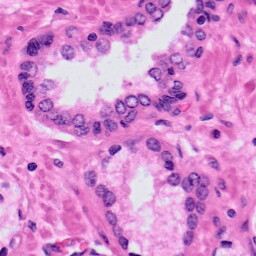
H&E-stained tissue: Prostate